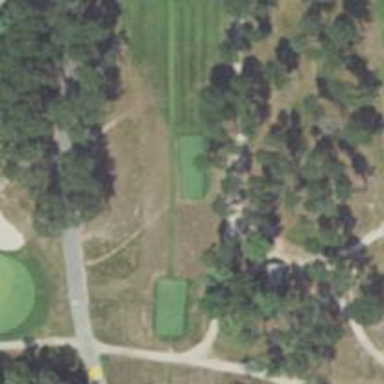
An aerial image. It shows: Golf cartpath that is also road path.